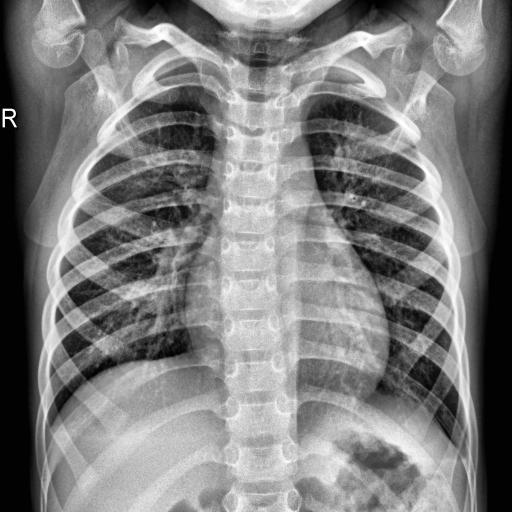
Finding: NORMAL